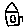
Label: house